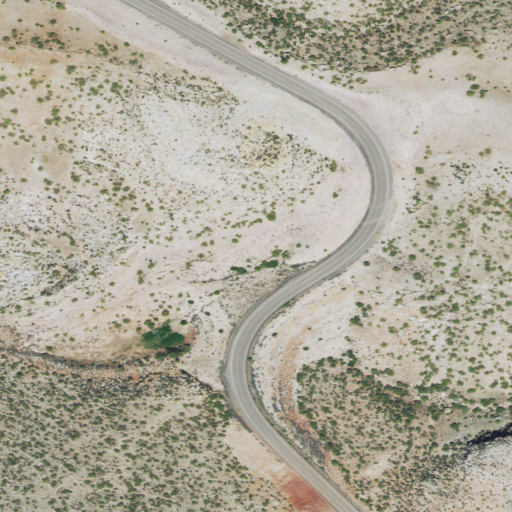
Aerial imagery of mountain in Montana named Bar Hill containing shrub, grassland, and evergreen forest